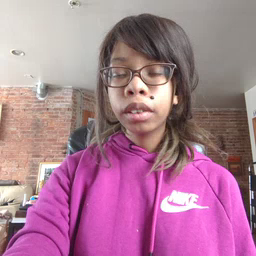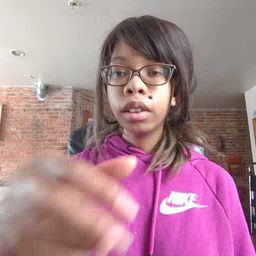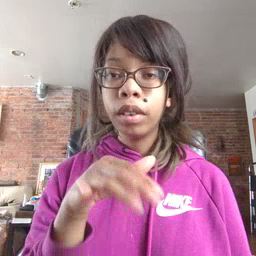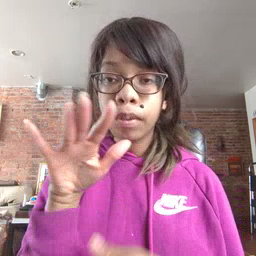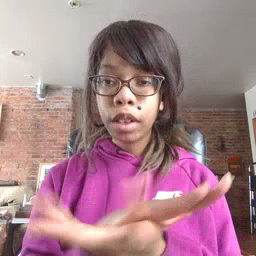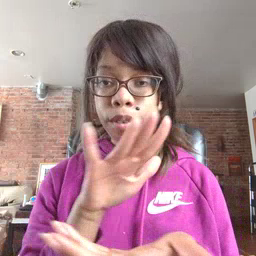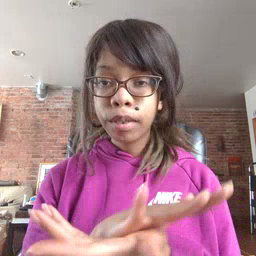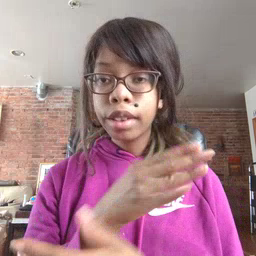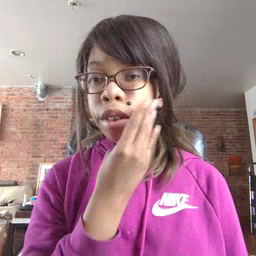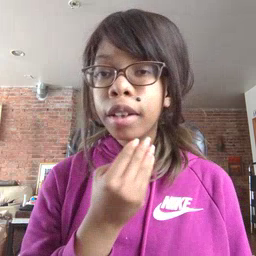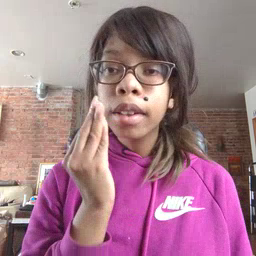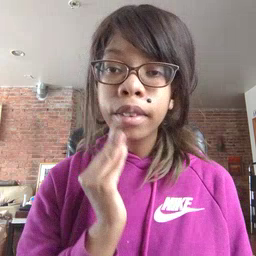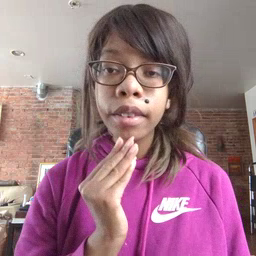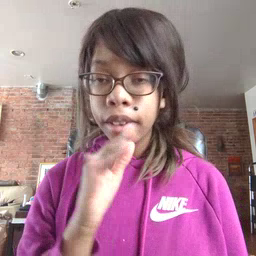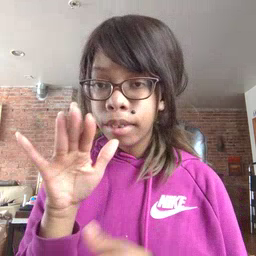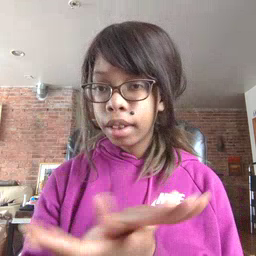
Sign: napkin